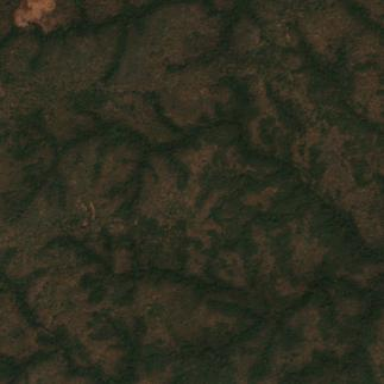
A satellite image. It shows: Forest area.